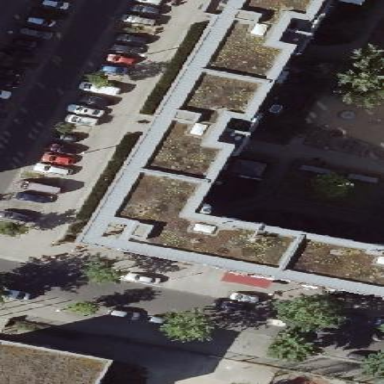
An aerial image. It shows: Flat-roofed apartment building.